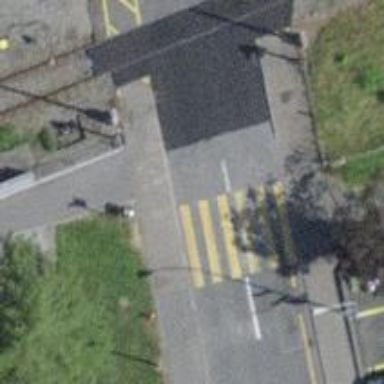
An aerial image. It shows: Uncontrolled zebra crossing on the road.